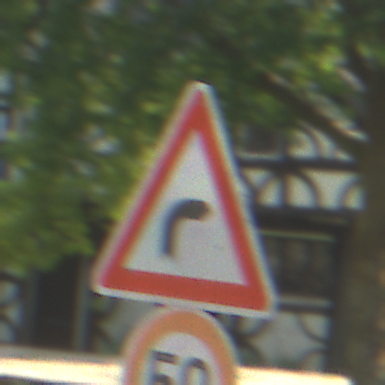
Verkehrszeichen: KurveRechts
Zusatzzeichen unten: Geschwindigkeit50
Umgebung: Outdoor, Urban
Tageszeit: MorningAfternoon
Wetter: PartlyCloudy
Licht: Natural
Jahreszeit: NotSpecified
Kontrast: LowContrast